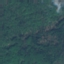
Label: Forest